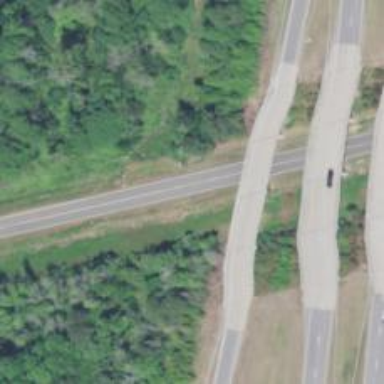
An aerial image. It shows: Culvert tunnel.